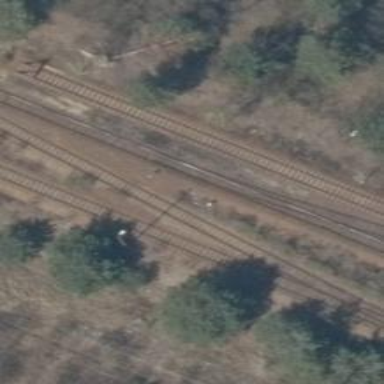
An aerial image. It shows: Railway switch.